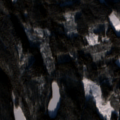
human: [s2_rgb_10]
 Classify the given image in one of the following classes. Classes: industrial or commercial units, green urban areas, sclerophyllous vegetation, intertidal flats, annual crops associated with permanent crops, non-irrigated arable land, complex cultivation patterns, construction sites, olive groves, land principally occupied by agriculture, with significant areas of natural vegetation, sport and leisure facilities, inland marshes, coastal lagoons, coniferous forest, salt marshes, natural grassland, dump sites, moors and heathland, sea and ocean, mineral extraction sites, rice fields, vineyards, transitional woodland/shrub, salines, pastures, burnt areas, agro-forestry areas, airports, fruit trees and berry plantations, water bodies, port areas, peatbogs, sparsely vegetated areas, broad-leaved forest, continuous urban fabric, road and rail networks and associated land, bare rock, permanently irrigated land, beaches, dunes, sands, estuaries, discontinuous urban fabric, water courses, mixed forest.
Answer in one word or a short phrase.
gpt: coniferous forest, transitional woodland/shrub